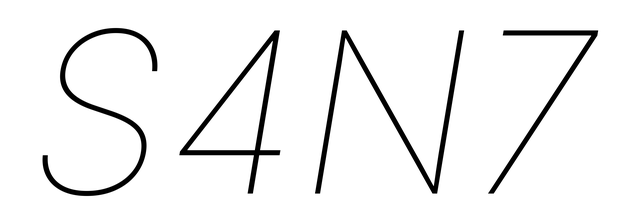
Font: Inter-Italic_Thin_Italic